Aerial crown-view tile of a tropical tree (Barro Colorado Island, Panama), acquired 20241014:
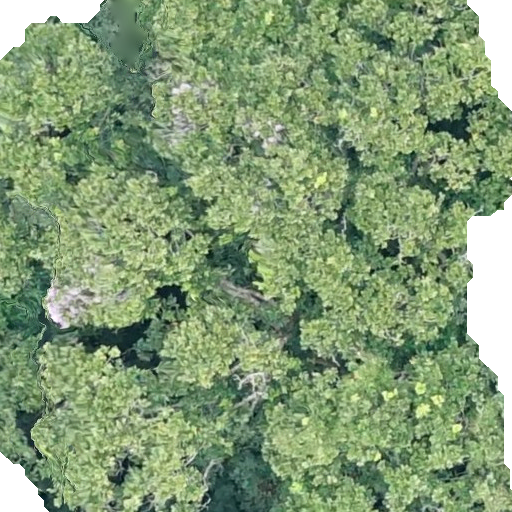
Species: Anacardium excelsum
GBIF accepted scientific name: Anacardium excelsum
Crown area: 440.292 m²